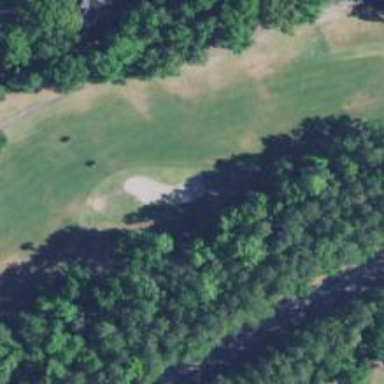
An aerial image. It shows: Grassy area designated as golf fairway.